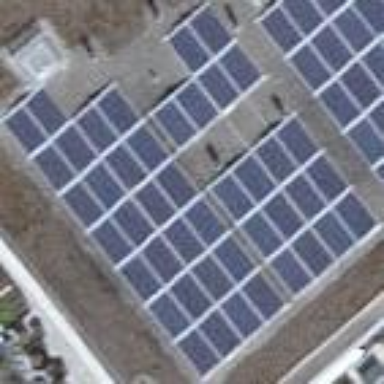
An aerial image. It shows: Solar power generator utilizing photovoltaic technology with solar photovoltaic panels.